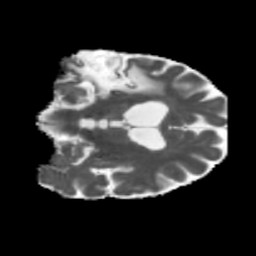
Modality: MD
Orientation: coronal
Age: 71
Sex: male
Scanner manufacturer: siemens
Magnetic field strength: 3 T
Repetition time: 5.47 s
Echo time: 0.0854 s